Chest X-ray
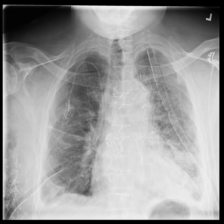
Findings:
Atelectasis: negative
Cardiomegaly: negative
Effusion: positive
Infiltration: negative
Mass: negative
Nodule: negative
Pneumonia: negative
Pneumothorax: negative
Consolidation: negative
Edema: negative
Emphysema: negative
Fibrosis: negative
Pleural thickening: negative
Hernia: negative